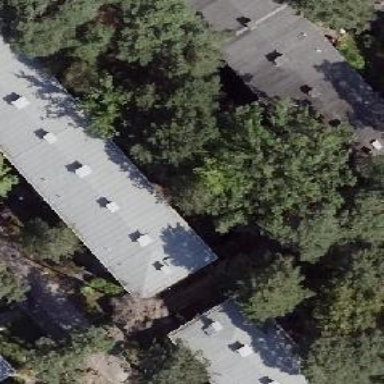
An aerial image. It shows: Apartment building with flat roof.